Question: I am attempting to secure a new .Net 4.5 WCF service using HTTPS / SSL, Basic client credentials and the <URL> which I have used as a template.
'''
<system.serviceModel>
<bindings>
<webHttpBinding>
<binding name="webInteropSecureBinding" allowCookies="false" maxBufferPoolSize="<PHONE>" maxBufferSize="<PHONE>" maxReceivedMessageSize="<PHONE>">
<security mode="Transport">
<transport clientCredentialType="Basic"></transport>
</security>
</binding>
</webHttpBinding>
</bindings>
<services>
<service name="PsmDataProvider.PsmProvider" behaviorConfiguration="SecureRest">
<clear />
<endpoint address="" binding="webHttpBinding" bindingConfiguration="webInteropSecureBinding" name="PsmProvider" contract="PsmDataProvider.IPsmProvider" behaviorConfiguration="webHttpBehavior" />
<endpoint address="mex" binding="mexHttpsBinding" name="mex" contract="IMetadataExchange" listenUriMode="Explicit" />
<host>
<baseAddresses>
<add baseAddress="https://localhost:44300/PsmProvider/" />
</baseAddresses>
</host>
</service>
</services>
<behaviors>
<serviceBehaviors>
<behavior name="SecureRest">
<serviceMetadata httpGetEnabled="false" httpsGetEnabled="true" />
<serviceDebug includeExceptionDetailInFaults="true" />
<serviceCredentials>
<userNameAuthentication userNamePasswordValidationMode="Custom"
customUserNamePasswordValidatorType="PsmDataProvider.Security.CustomerUserNamePasswordValidator, PsmDataProvider"/>
</serviceCredentials>
</behavior>
</serviceBehaviors>
<endpointBehaviors>
<behavior name="webHttpBehavior">
<webHttp />
</behavior>
</endpointBehaviors>
</behaviors>
<serviceHostingEnvironment aspNetCompatibilityEnabled="true" multipleSiteBindingsEnabled="true" />
</system.serviceModel>
'''
I have stubbed out the CustomerUserNamePasswordValidator implementation and have confirmed that the constructor is called before the exception is raised.
'''
using System;
using System.IdentityModel.Selectors;
namespace PsmDataProvider.Security
{
internal class CustomerUserNamePasswordValidator : UserNamePasswordValidator, ICustomerUserNamePasswordValidator
{
public CustomerUserNamePasswordValidator()
{
}
public override void Validate(string userName, string password)
{
if (userName == null) throw new ArgumentNullException("userName","The username must be provided in the request to access this service");
if (password == null) throw new ArgumentNullException("password", "The password must be provided in the request to access this service");
}
}
}
'''
When I try to run the code in VS2012 through IIS Express the service fails to start with the below error.

If I remove the <URL> from the configuration then it works but I require the additional security of using the username / password validation on the service and possibly at a method level in the future.
Is this something I have configured incorrectly in the WCF config or a problem with the configuration in IISExpress?
Please help...
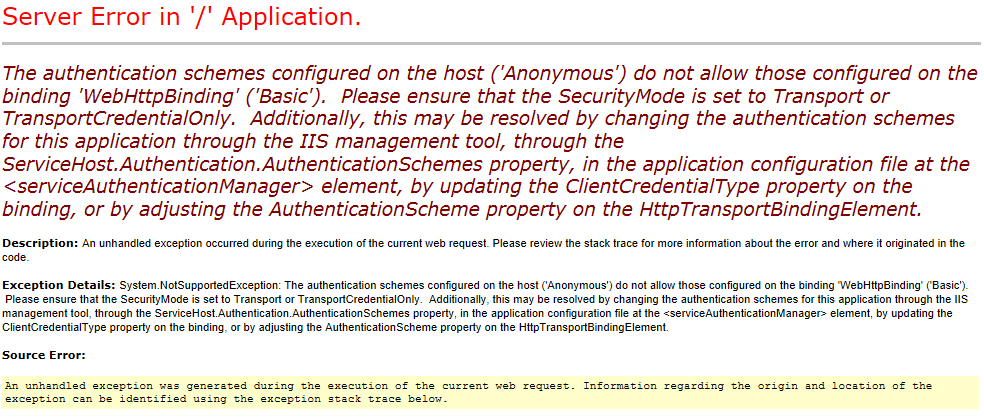
Answer: The issue appears to be when using Basic Authentication when hosting the service in IIS as IIS wants to handle the authentication.
This is discussed in <URL>
> In the version of WCF that shipped with .Net Framework 3.0 we didn't
support custom validators with transport level HTTP security. We
received much feedback from the community that this was a highly
desired feature, so I'm happy to say we added support for this
scenario in the 3.5 release of the .Net Framework. Note that this is
only supported under self hosted services.
There is a resolution as discussed in <URL>
'''
public class CustomAuthorizationManager : ServiceAuthorizationManager
{
private const string UserName = "username";
private const string Password = "password";
protected override bool CheckAccessCore(OperationContext operationContext)
{
string authHeader = WebOperationContext.Current.IncomingRequest.Headers["Authorization"];
if ((authHeader != null) && (authHeader != string.Empty))
{
string[] svcCredentials = System.Text.ASCIIEncoding.ASCII
.GetString(Convert.FromBase64String(authHeader.Substring(6)))
.Split(':');
var user = new { Name = svcCredentials[0], Password = svcCredentials[1] };
if ((user.Name.Equals(UserName) && user.Password.Equals(Password)))
return true;
else
return false;
}
else
{
WebOperationContext.Current.OutgoingResponse.Headers.Add("WWW-Authenticate: Basic realm="PsmProvider"");
throw new WebFaultException(HttpStatusCode.Unauthorized);
}
}
}
'''
'''
<system.serviceModel>
<bindings>
<webHttpBinding>
<binding name="webInteropSecureBinding" allowCookies="false" maxBufferPoolSize="51200" maxBufferSize="51200" maxReceivedMessageSize="51200">
<security mode="Transport"/>
</binding>
</webHttpBinding>
</bindings>
<services>
<service name="PsmDataProvider.PsmProvider" behaviorConfiguration="SecureRest">
<clear />
<endpoint binding="webHttpBinding" bindingConfiguration="webInteropSecureBinding"
name="PsmProvider" contract="PsmDataProvider.IPsmProvider" behaviorConfiguration="webHttpBehavior" />
<endpoint address="mex" binding="mexHttpsBinding" name="mex" contract="IMetadataExchange" />
<host>
<baseAddresses>
<add baseAddress="https://localhost:44300/PsmProvider/" />
</baseAddresses>
</host>
</service>
</services>
<behaviors>
<serviceBehaviors>
<behavior name="SecureRest">
<serviceMetadata httpGetEnabled="false" httpsGetEnabled="true" />
<serviceDebug includeExceptionDetailInFaults="true" />
<serviceAuthorization serviceAuthorizationManagerType="PsmDataProvider.Security.CustomAuthorizationManager, PsmDataProvider"/>
</behavior>
</serviceBehaviors>
<endpointBehaviors>
<behavior name="webHttpBehavior">
<webHttp/>
</behavior>
</endpointBehaviors>
</behaviors>
<serviceHostingEnvironment aspNetCompatibilityEnabled="true" multipleSiteBindingsEnabled="true" />
</system.serviceModel>
'''
Also note a comment from Travich regarding the IIS / IIS Express configuration
> Travich said... One thing to help other users. It was briefly stated,
but something I overlooked... Turn off Basic Auth in IIS and remove
tag from your webHttpBinding!
Works for me.